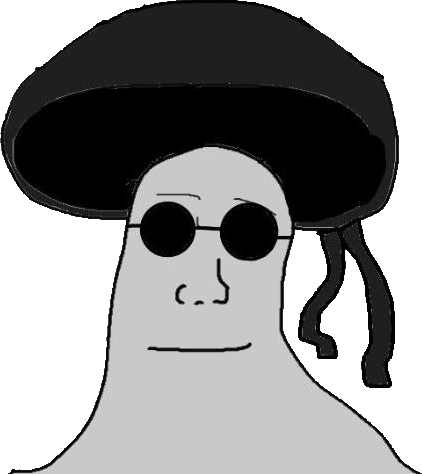
Label: 5_Shroomjak